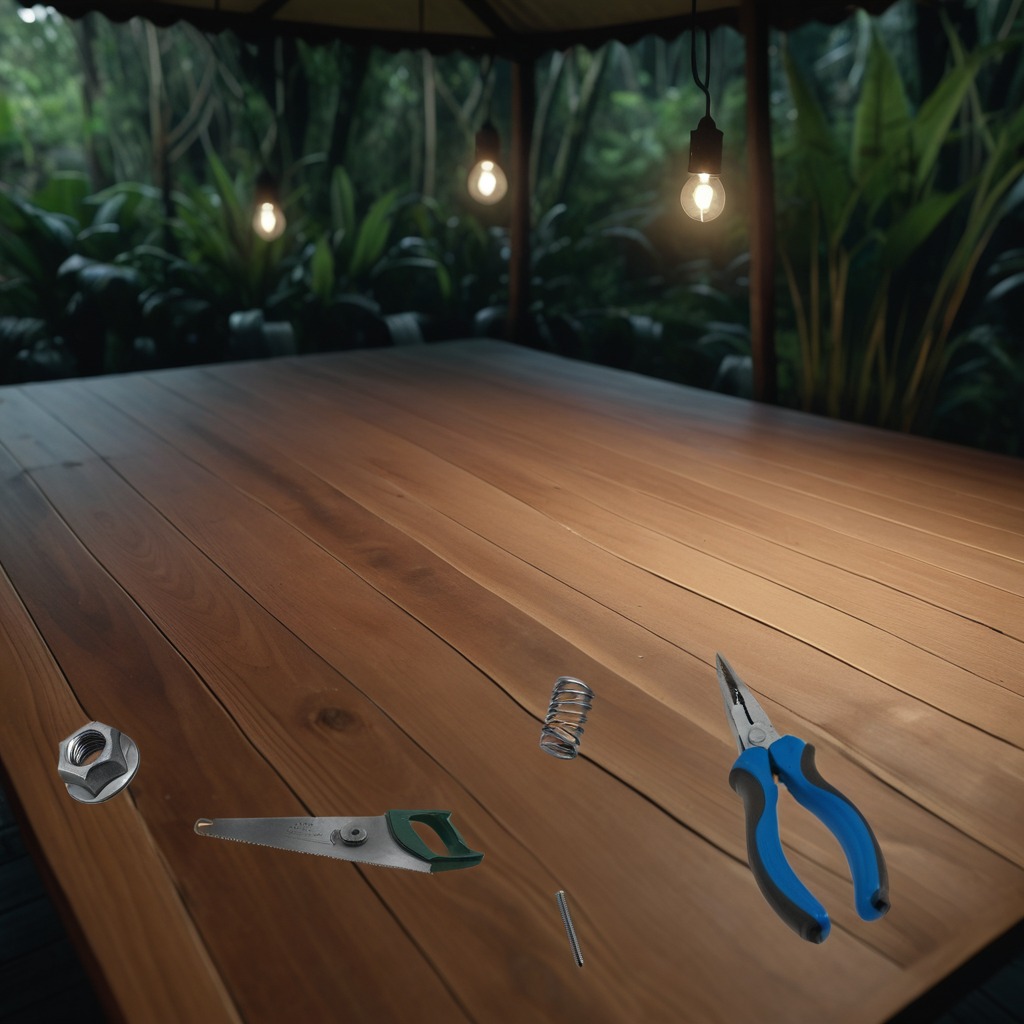
An iron nail, a pair of pliers, a coiled metal spring, a handheld metal saw, and a metal nut are lying on the wooden table.